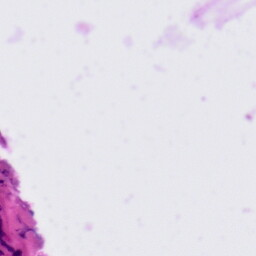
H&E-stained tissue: Tonsil